Question: I have a dataset in SAS and I want to Convert one column into string by the Product. I have attached the image of input and output required.
I need the Colomn STRING in the outut. can anyone please help me ?

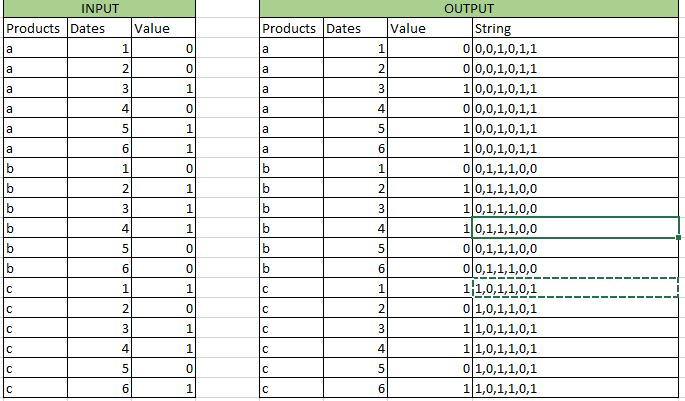
Answer: Here's my quick solution.
> '''
data temp;
length cat $20.;
do until (last.prod);
set have;
by prod notsorted;
cat=catx(',',cat,value);
end;
drop value date;
run;
proc sql;
create table want as
select have.*, cat as string
from have inner join temp
on have.prod=temp.prod;
quit;
'''